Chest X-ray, PA view. Patient: 38 years old, sex M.
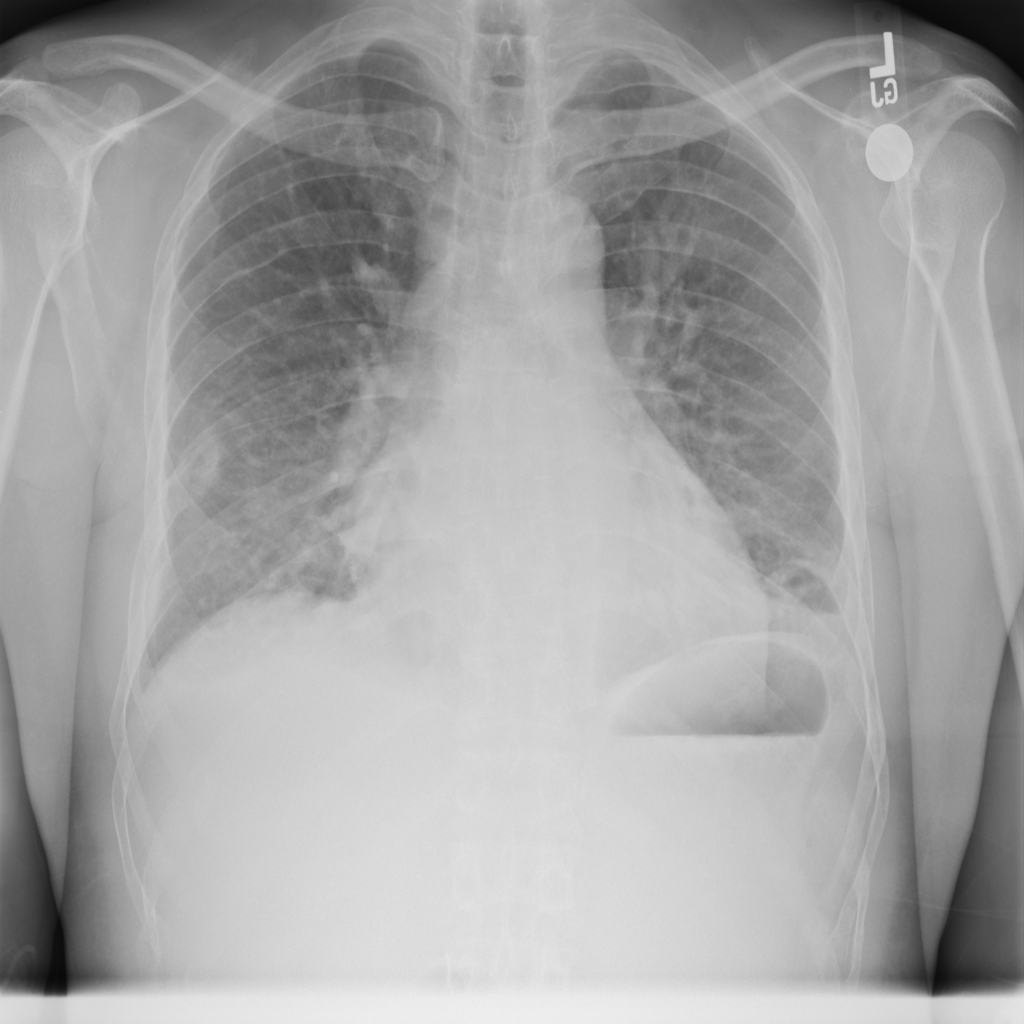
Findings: Atelectasis, Effusion